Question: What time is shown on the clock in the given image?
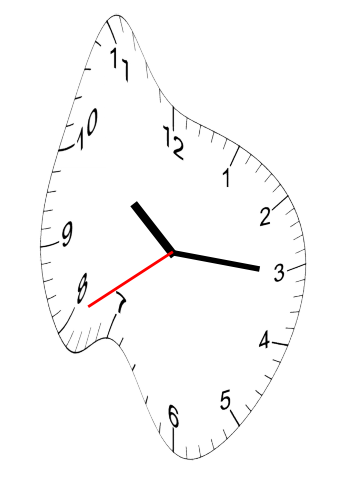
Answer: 10:15:40